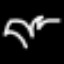
Label: palm tree